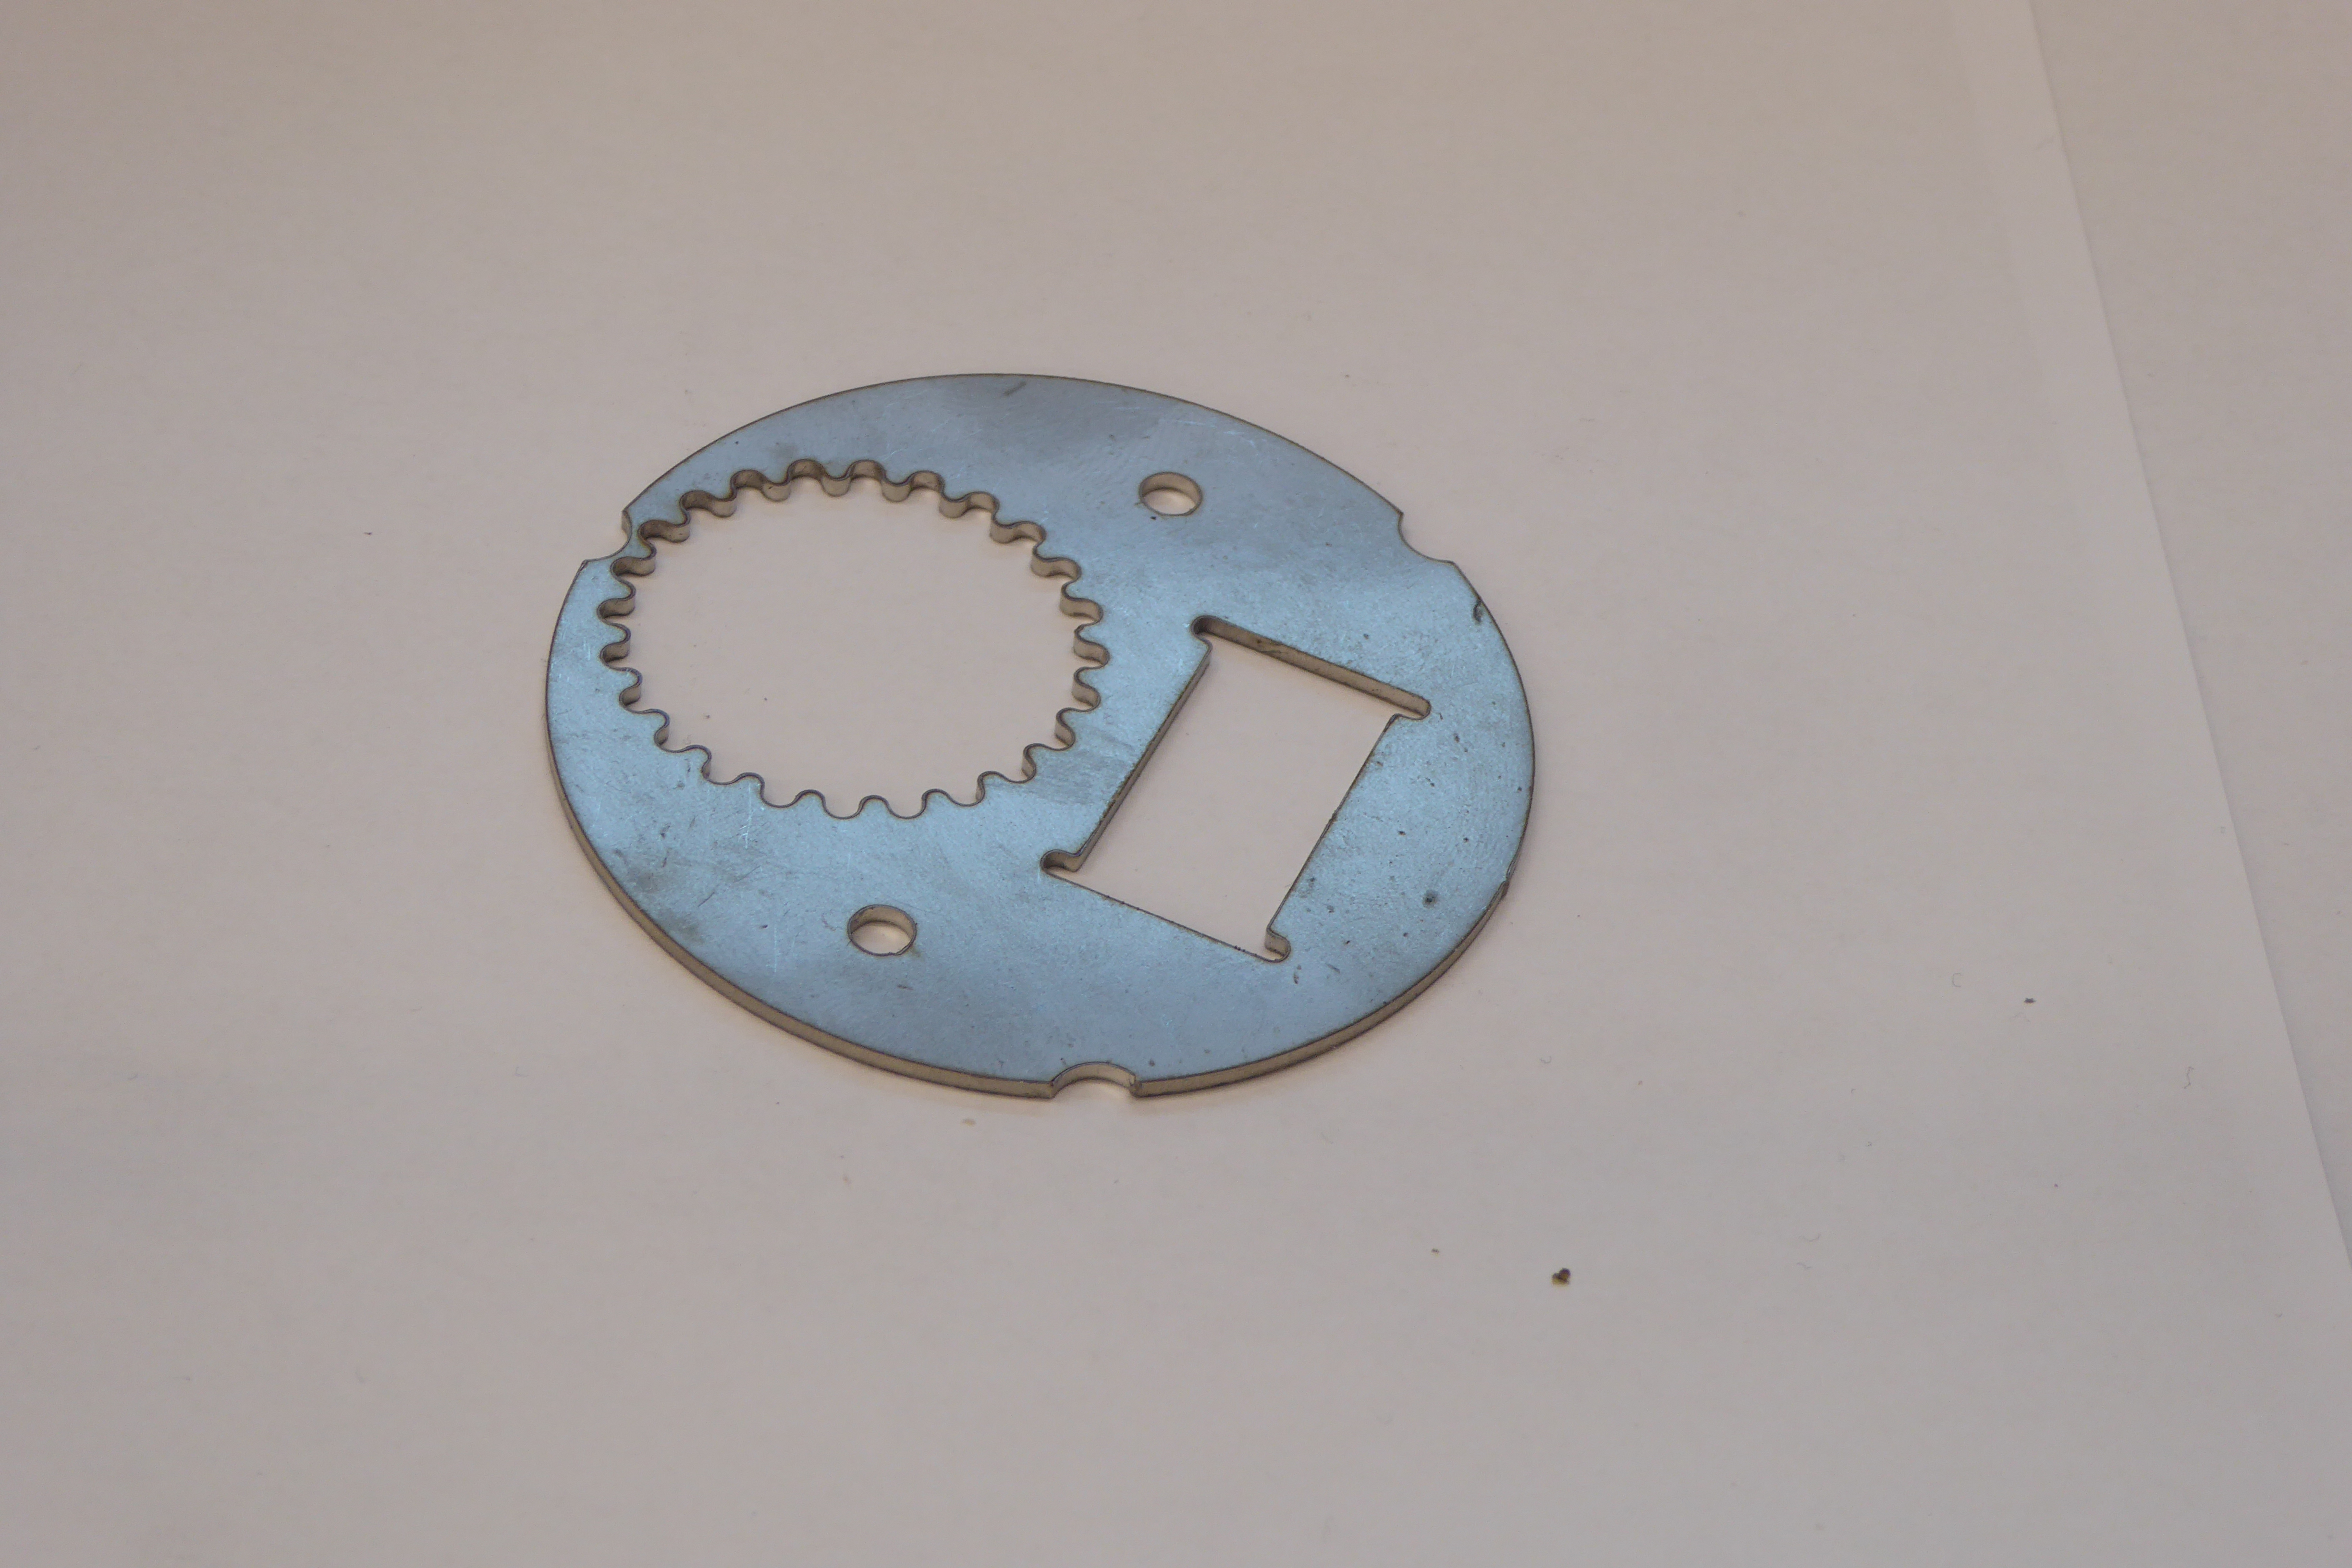
Label: Bottle Opener - Inlay